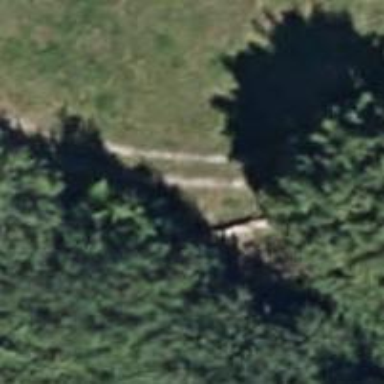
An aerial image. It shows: Unpaved path.